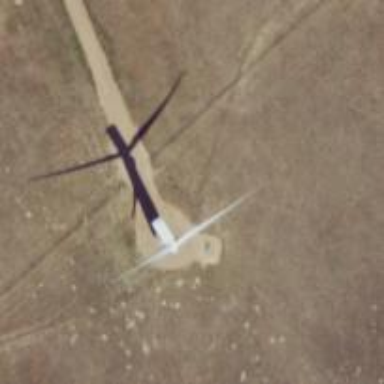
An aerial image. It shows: Wind turbine generator that utilizes wind as its source for generating electricity. It is of the horizontal axis type.